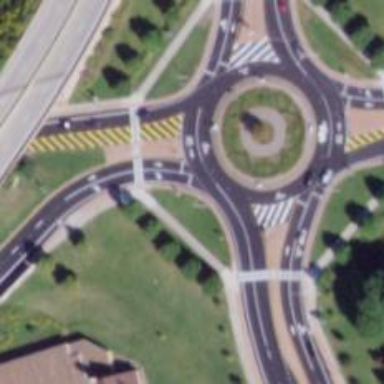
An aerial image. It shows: Roundabout on primary highway.